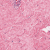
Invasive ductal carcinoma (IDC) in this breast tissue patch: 0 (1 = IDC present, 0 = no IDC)